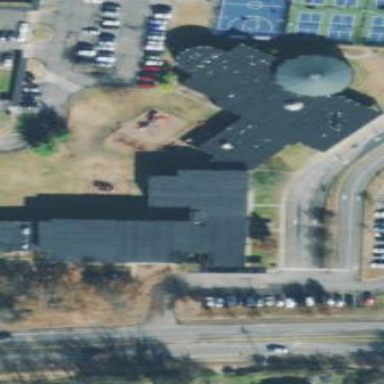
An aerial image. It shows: School building.